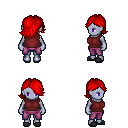
a pixel art fantasy rpg character, female body template, dark elf, purple skin, maroon sleeveless shirt, magenta pants, red swoop hairstyle, gray slippers, four views (front, back, left, right), 2x2 character sprite sheet, small pixel art, hard edges, no anti-aliasing